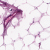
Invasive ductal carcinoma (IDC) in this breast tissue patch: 0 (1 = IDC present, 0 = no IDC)